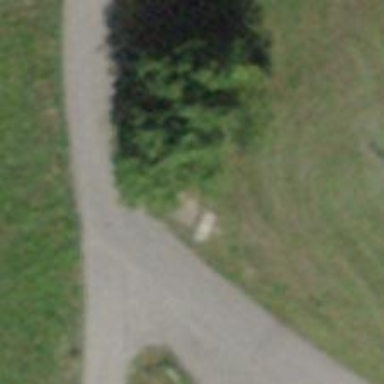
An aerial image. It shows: Brown bench.